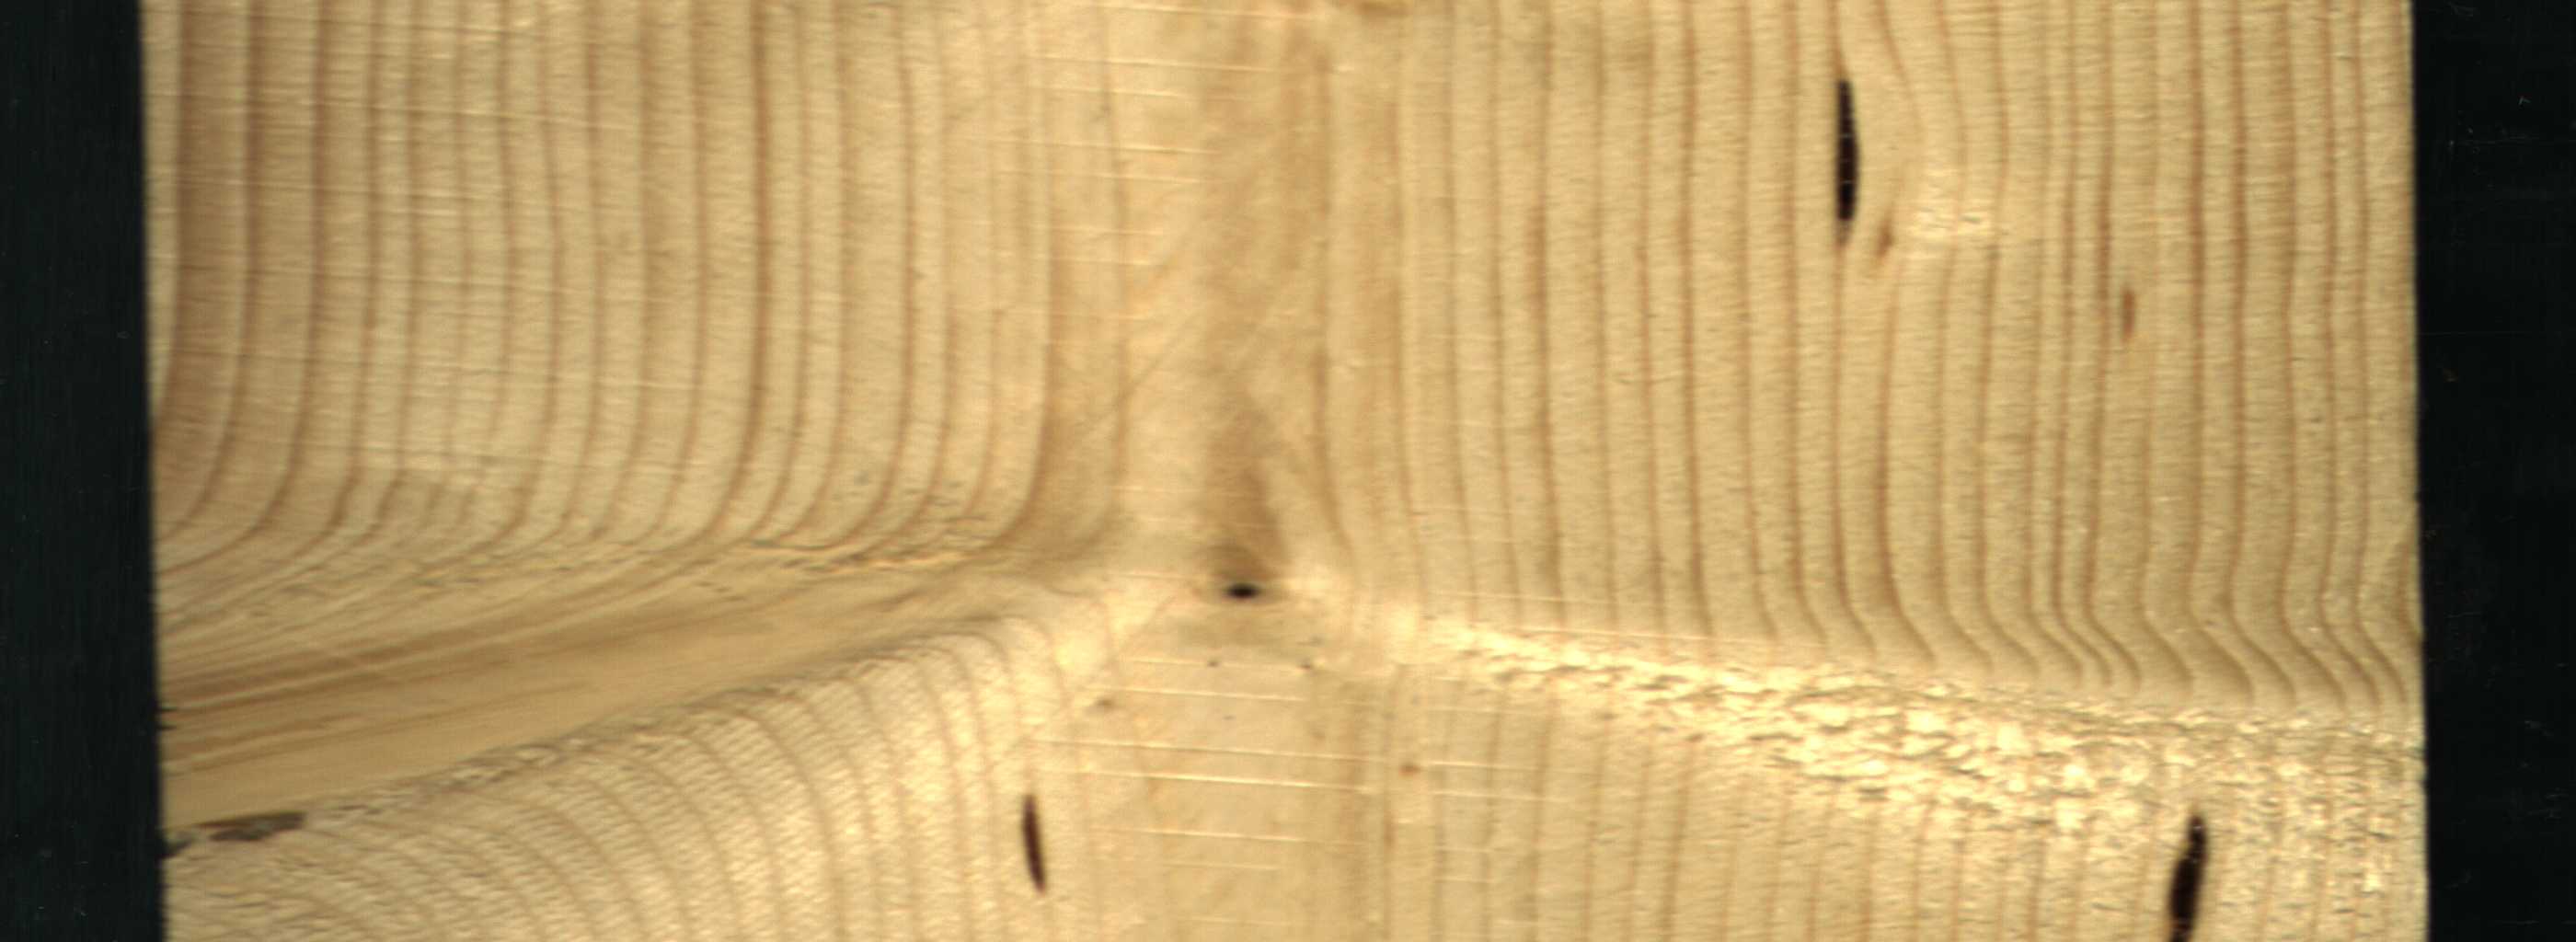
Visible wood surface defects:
resin
resin
resin
Dead_Knot
Live_Knot